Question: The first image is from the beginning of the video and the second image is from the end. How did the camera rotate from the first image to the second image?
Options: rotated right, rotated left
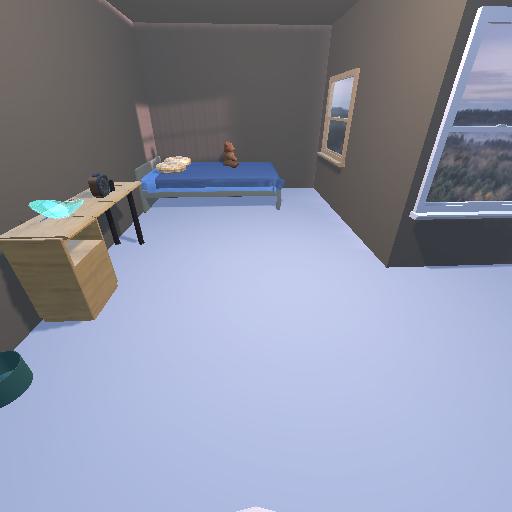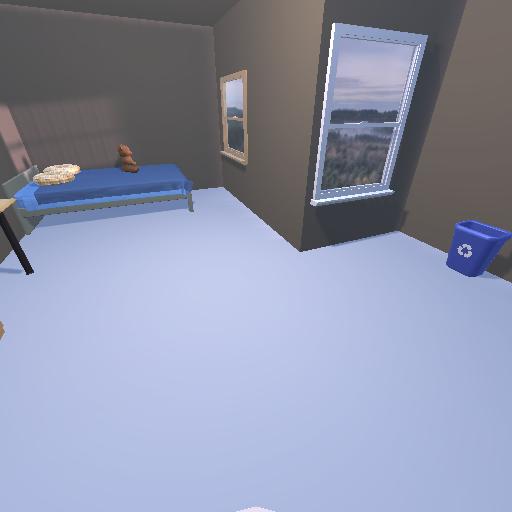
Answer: rotated right